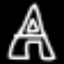
Label: The Eiffel Tower